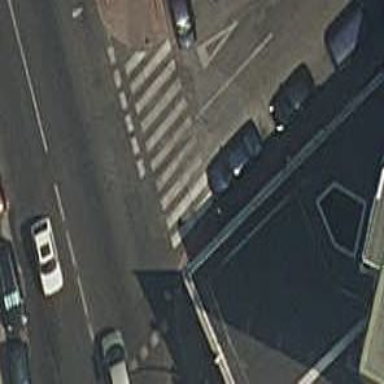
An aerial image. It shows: Uncontrolled zebra crossing on the road.